Field crop: maize
Growth stage: 2
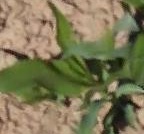
Species: maize